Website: lowes
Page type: payment
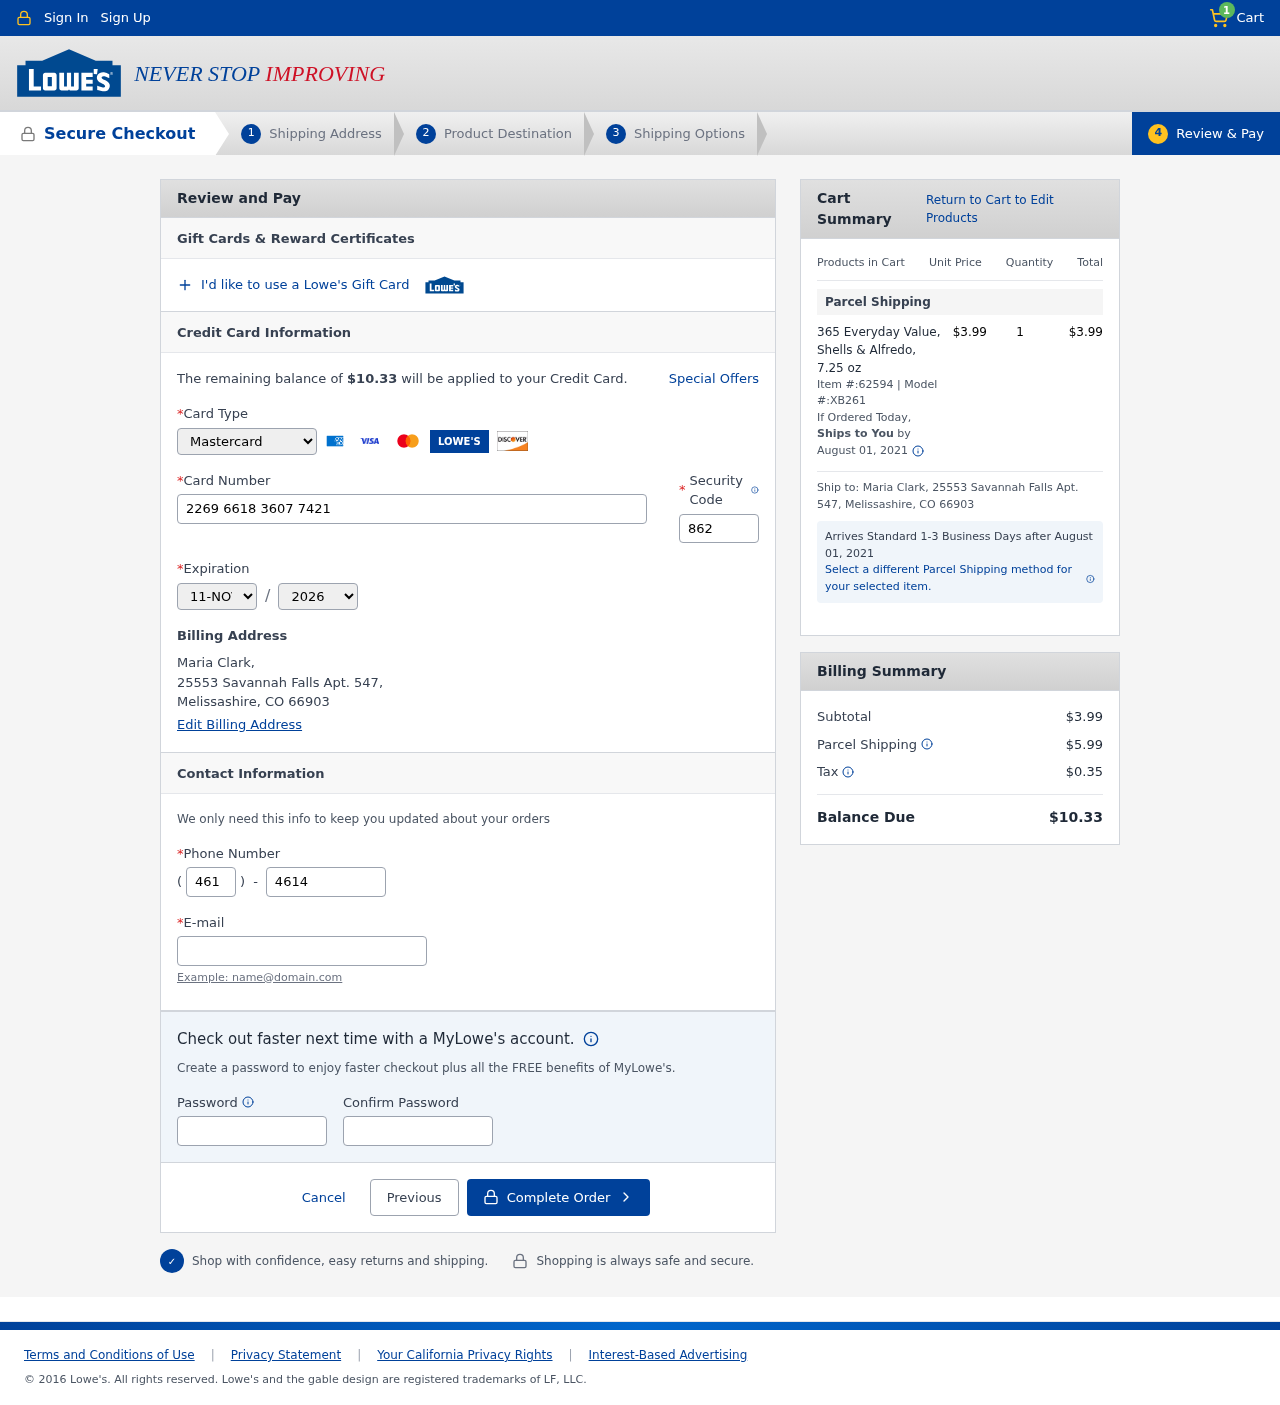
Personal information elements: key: PII_CARD_CVV
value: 862
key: PII_CARD_EXPIRY_MONTH
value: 11
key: PII_CARD_EXPIRY_YEAR
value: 26
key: PII_CARD_NUMBER
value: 2269 6618 3607 7421
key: PII_CARD_TYPE
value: Mastercard
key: PII_CITY_STATE_ZIP
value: Melissashire, CO 66903
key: PII_EMAIL
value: mariaclark@yahoo.com
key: PII_FULLNAME
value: Maria Clark,
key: PII_PHONE
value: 4614159695
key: PII_PHONE_AREA
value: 461
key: PII_STREET
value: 25553 Savannah Falls Apt. 547
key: PII_STREET
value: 25553 Savannah Falls Apt. 547,
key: PII_FULLNAME2
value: Maria Clark
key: PII_CITY
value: Melissashire
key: PII_STATE_ABBR
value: CO
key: PII_POSTCODE
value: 66903
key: PII_POSTCODE_FULL
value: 66903
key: PII_CITY_STATE
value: Melissashire, CO
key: PII_POSTCODE_NUMERIC
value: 66903
Product elements: key: PRODUCT1_NAME
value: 365 Everyday Value, Shells & Alfredo, 7.25 oz
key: PRODUCT1_PRICE
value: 3.99
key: PRODUCT1_QUANTITY
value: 1
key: PRODUCT1_ITEM
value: Item #:62594
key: PRODUCT1_MODEL
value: Model #:XB261
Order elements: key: ORDER_NUM_ITEMS
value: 1
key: ORDER_TOTAL
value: $10.33
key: ORDER_SHIPPING_DATE
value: August 01, 2021
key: ORDER_SUBTOTAL
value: $3.99
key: ORDER_SHIPPING_DATE2
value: August 01, 2021
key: ORDER_SHIPPING_COST
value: $5.99
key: ORDER_TAX
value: $0.35